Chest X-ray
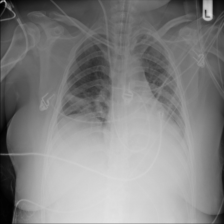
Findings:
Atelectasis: positive
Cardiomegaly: negative
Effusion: positive
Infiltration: negative
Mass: negative
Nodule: negative
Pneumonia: negative
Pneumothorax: negative
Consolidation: negative
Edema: negative
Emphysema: negative
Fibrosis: negative
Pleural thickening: negative
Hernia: negative